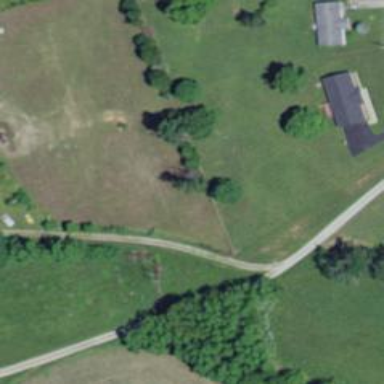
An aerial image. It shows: Driveway leading to service road.